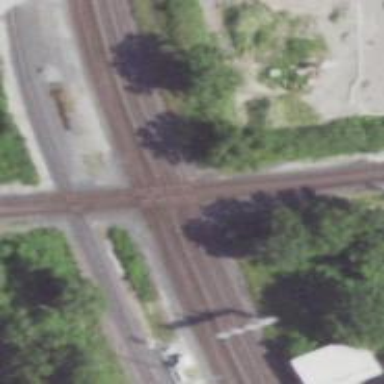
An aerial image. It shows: Railway crossing.